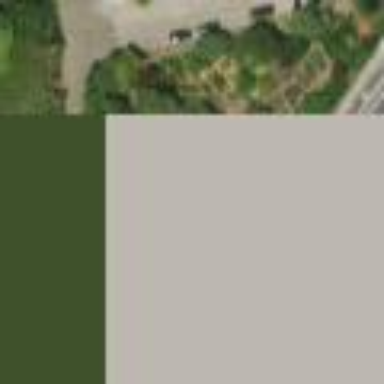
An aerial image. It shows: Allotments area.